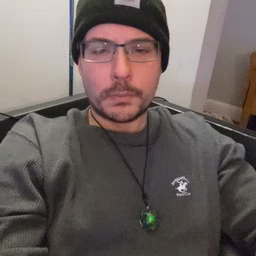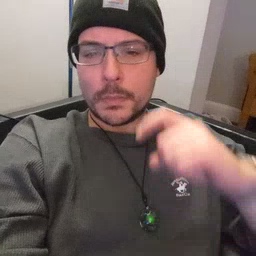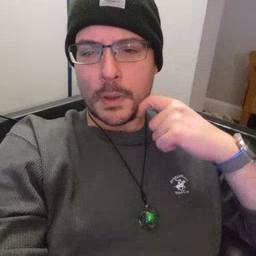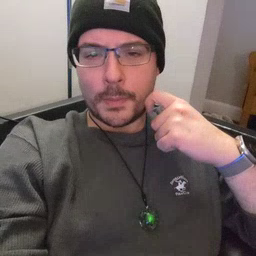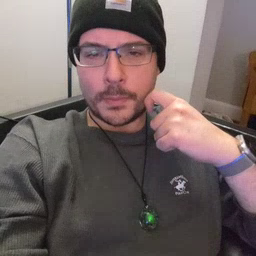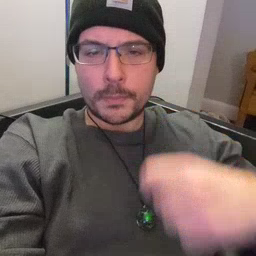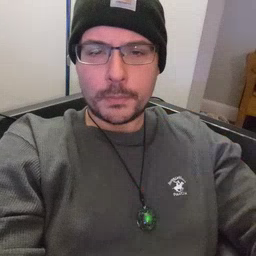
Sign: apple